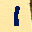
Label: 1